Field crop: maize
Growth stage: 1
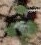
Species: chenopodium